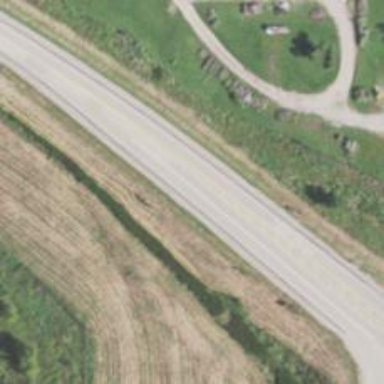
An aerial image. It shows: Primary highway.